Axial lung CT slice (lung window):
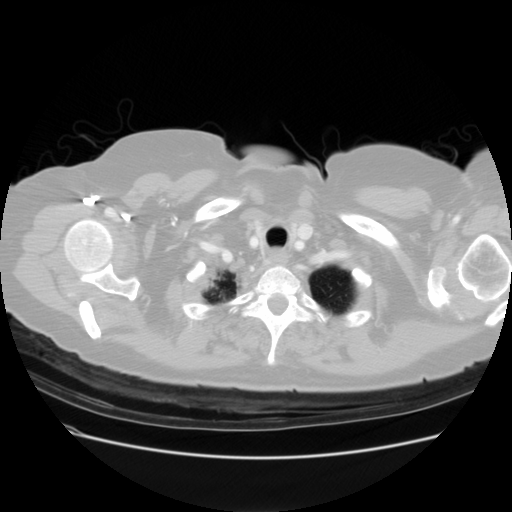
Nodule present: no